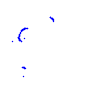
Particle: proton